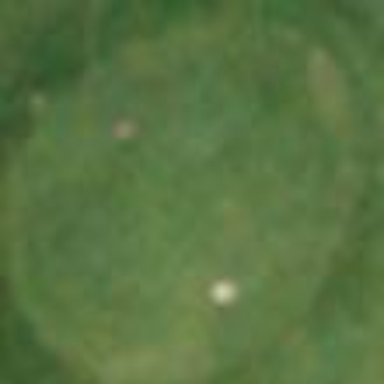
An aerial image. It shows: Grass area designated as golf tee.